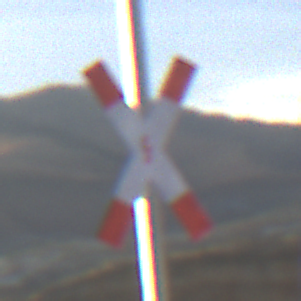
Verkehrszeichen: Andreaskreuz
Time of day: SunriseSunset
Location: Outdoor (Nature)
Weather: PartlyCloudy
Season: NotSpecified
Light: Natural